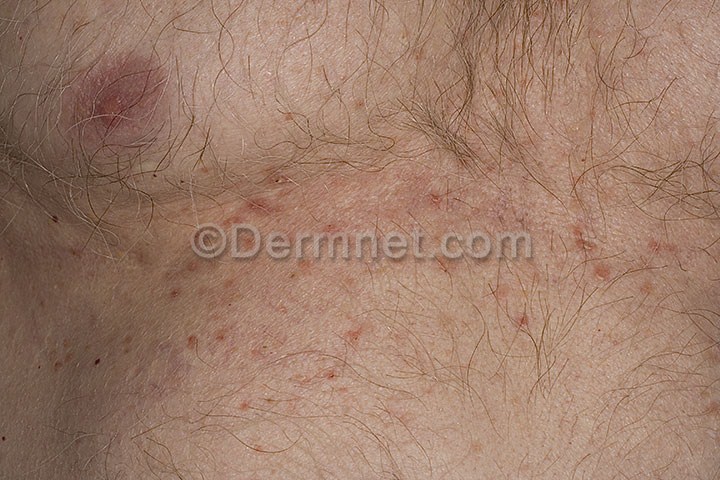
Disease: Bullous Disease Photos